Question: I would like to have some kind of category tree next to my Solr search results. The basic way is simple (doing it in two separated queries). But what about the expert way ;)
Currently I query in the first place for the results (standard limit) with all required fields I like to display. In the second place I query results with the same query for only 'channel' and 'category' and limit set to max int (which mostly gives me all product channes and categories). When I am using Solr's facet functionality I do not have the relation between 'channel' and 'category'.
Minimal example schema:
'''
<fields>
<field name="channel" type="string" indexed="true" stored="true" />
<field name="category" type="string" indexed="true" stored="true" />
</fields>
'''
Desired presentation on website:

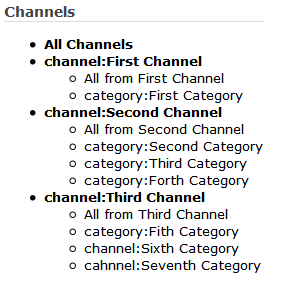
Answer: I think you can get that with <URL>. The only thing you need to calculate for yourself is the 'All from third Channel' sum.